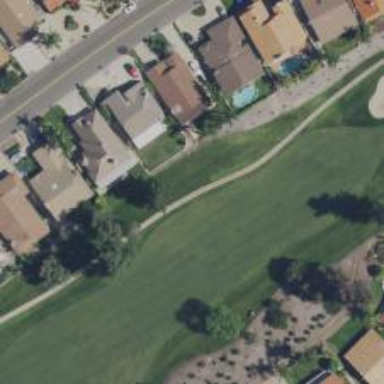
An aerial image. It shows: Service road designated as golf cart path.